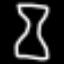
Label: hourglass